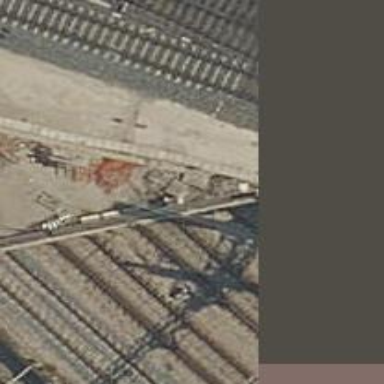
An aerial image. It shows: Railway tunnel with overhead electrified contact lines.